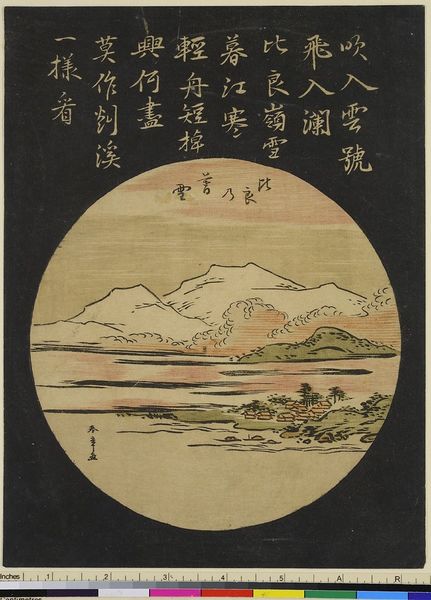
Titel: Abendschnee am Berg Hira
Künstler: Katsukawa Shunsh&#x14D;
Standort: Hamburg
Institution: Museum für Kunst und Gewerbe Hamburg
Schlagwörter: wolken, landschaft, schnee, holzschnitt, schrift, berge, gebirge, druckgraphik, druckgrafik, buchstaben, zeit, farbholzschnitt, anlagen, alphabet, landschaftsdarstellung, edo, reproduktionen, druckerzeugnisse